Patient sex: M
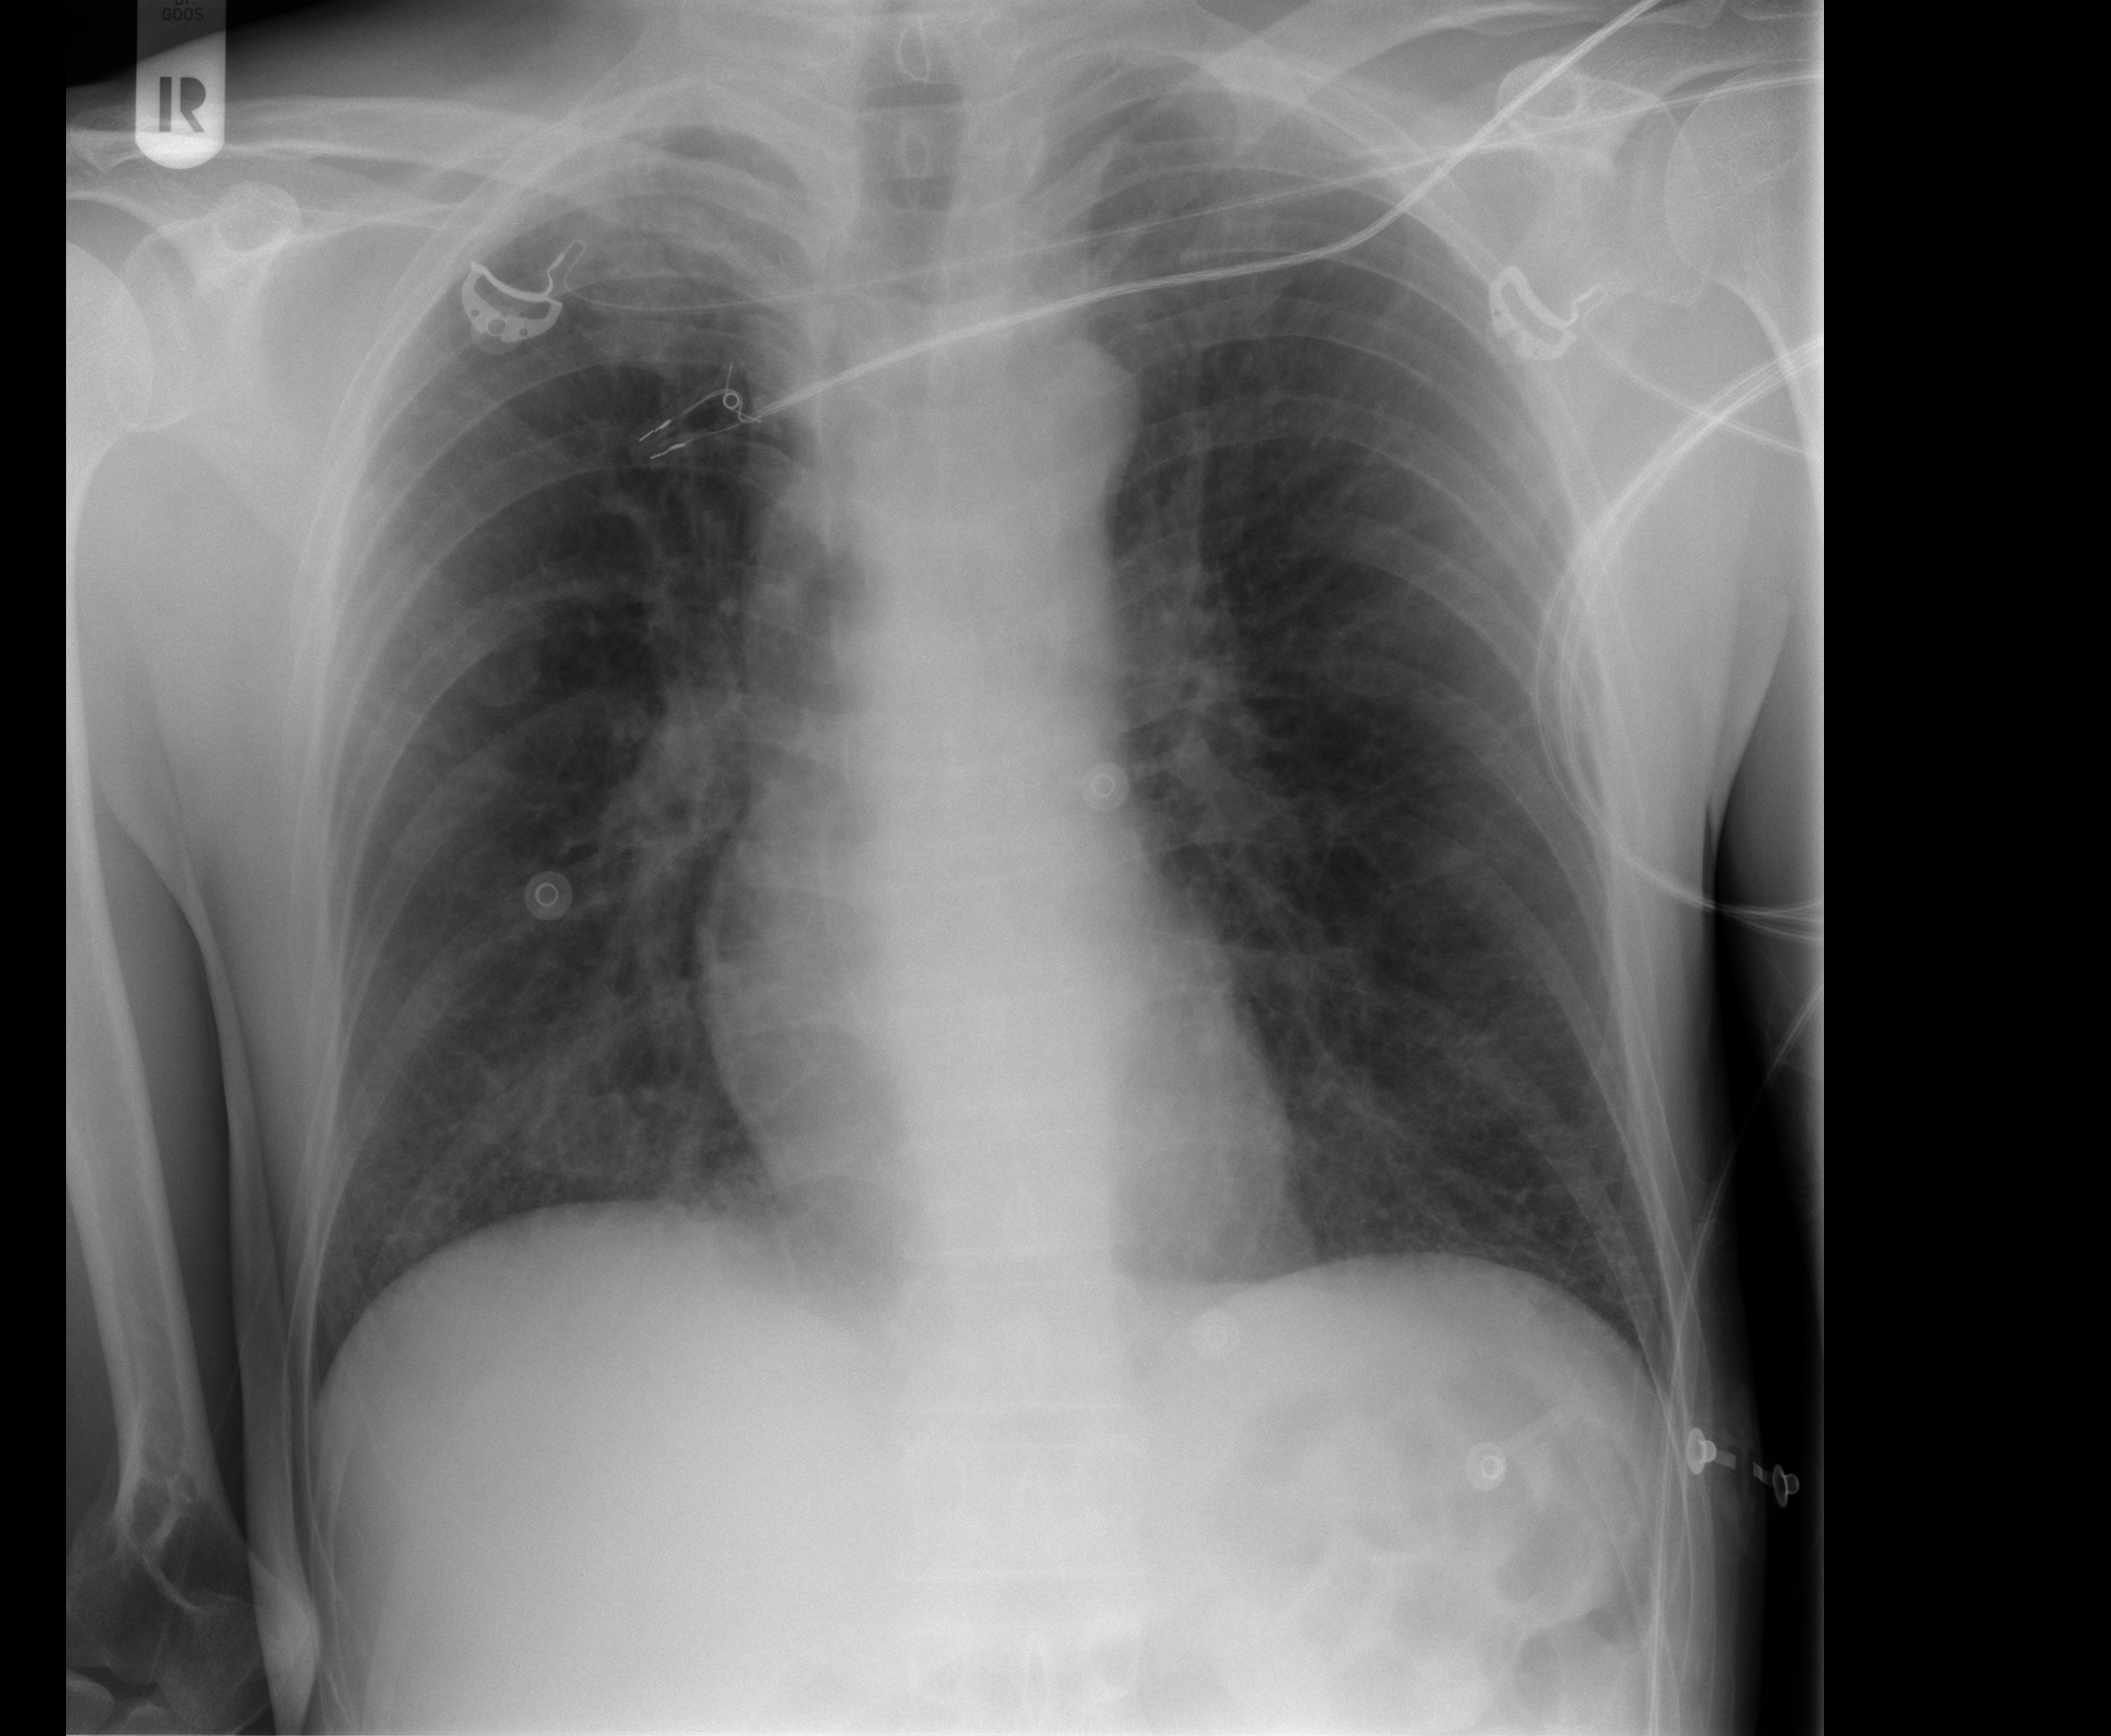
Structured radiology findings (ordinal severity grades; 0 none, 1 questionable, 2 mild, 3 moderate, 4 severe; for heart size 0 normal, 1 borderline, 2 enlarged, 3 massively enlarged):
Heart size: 0
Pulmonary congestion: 0
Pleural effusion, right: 0
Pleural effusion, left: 0
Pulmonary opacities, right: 2
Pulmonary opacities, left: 0
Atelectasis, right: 0
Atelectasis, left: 0